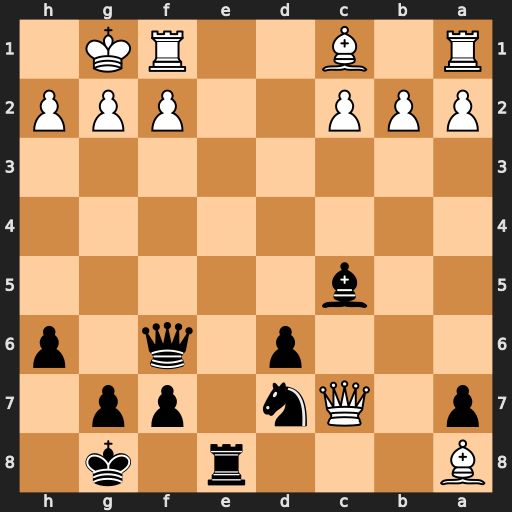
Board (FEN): B3r1k1/p1Qn1pp1/3p1q1p/2b5/8/8/PPP2PPP/R1B2RK1
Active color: b
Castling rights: -
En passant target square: -
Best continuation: Qxf2+ Rxf2 Re1#